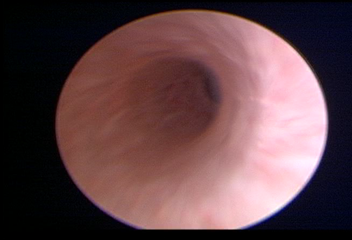
Modality: WLC
Class: Normal mucosa
Bladder cancer association: No